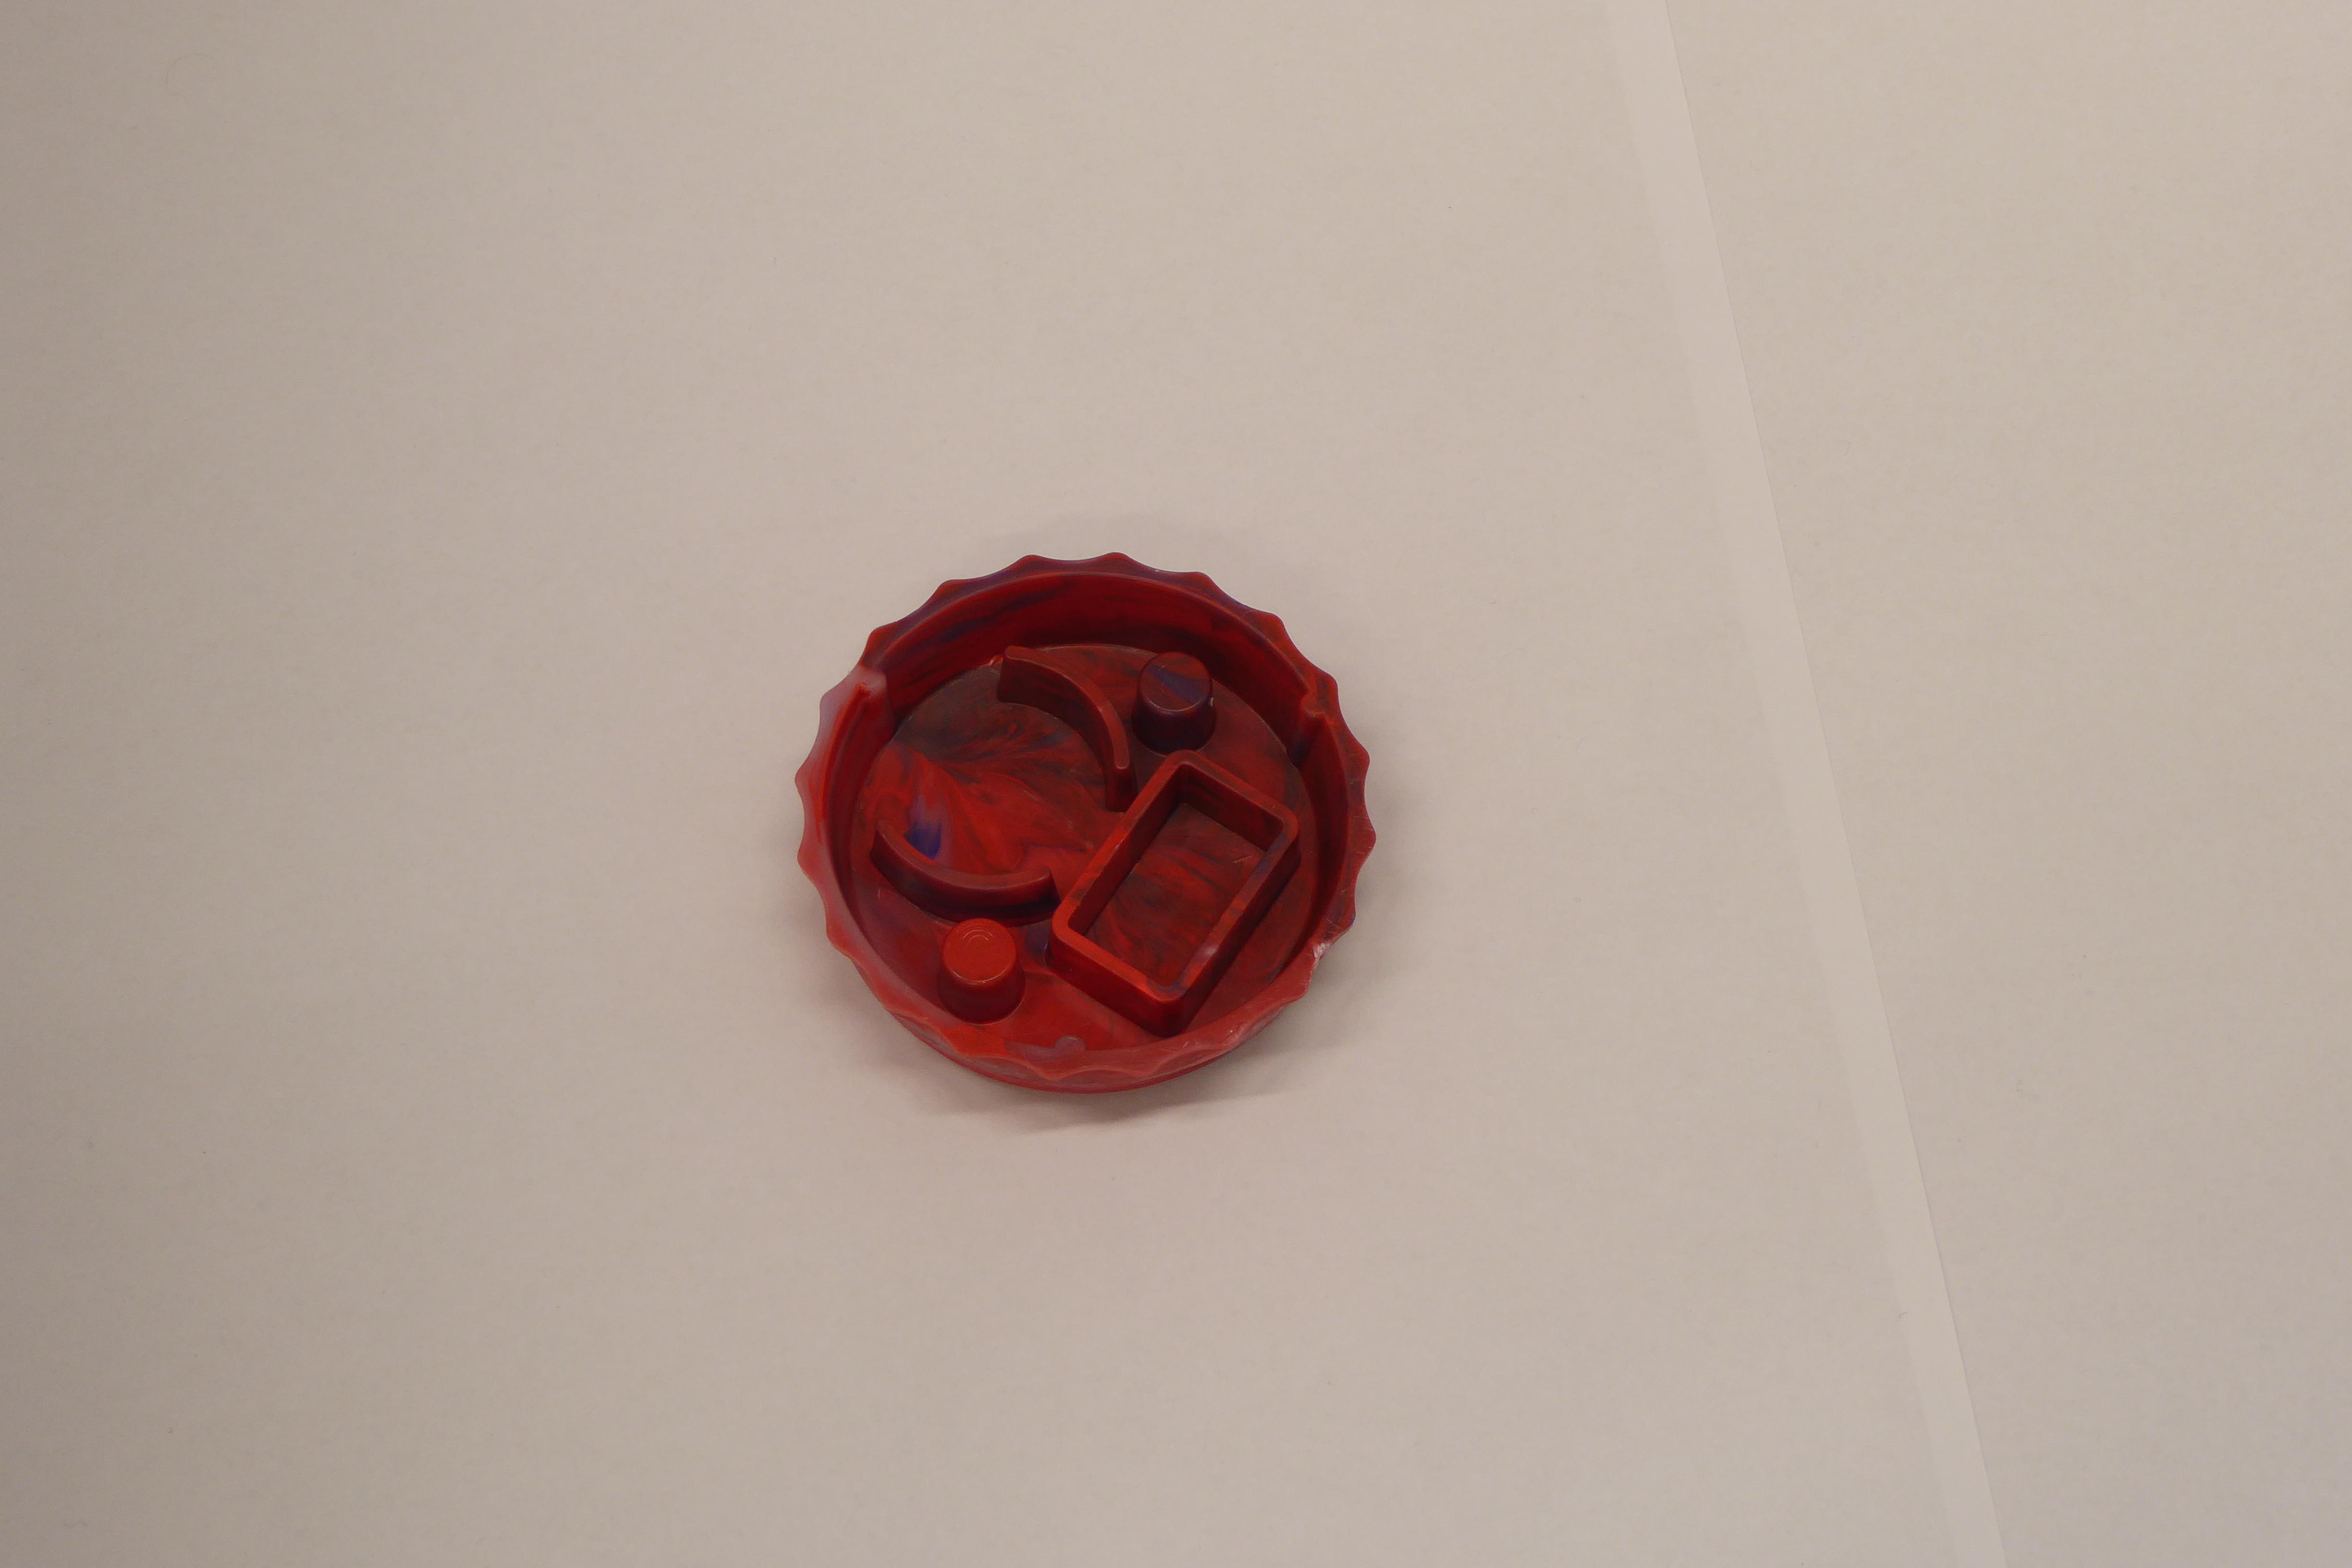
Label: Bottle Opener - Cover